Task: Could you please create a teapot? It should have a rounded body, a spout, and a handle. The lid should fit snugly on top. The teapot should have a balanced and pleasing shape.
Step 238:
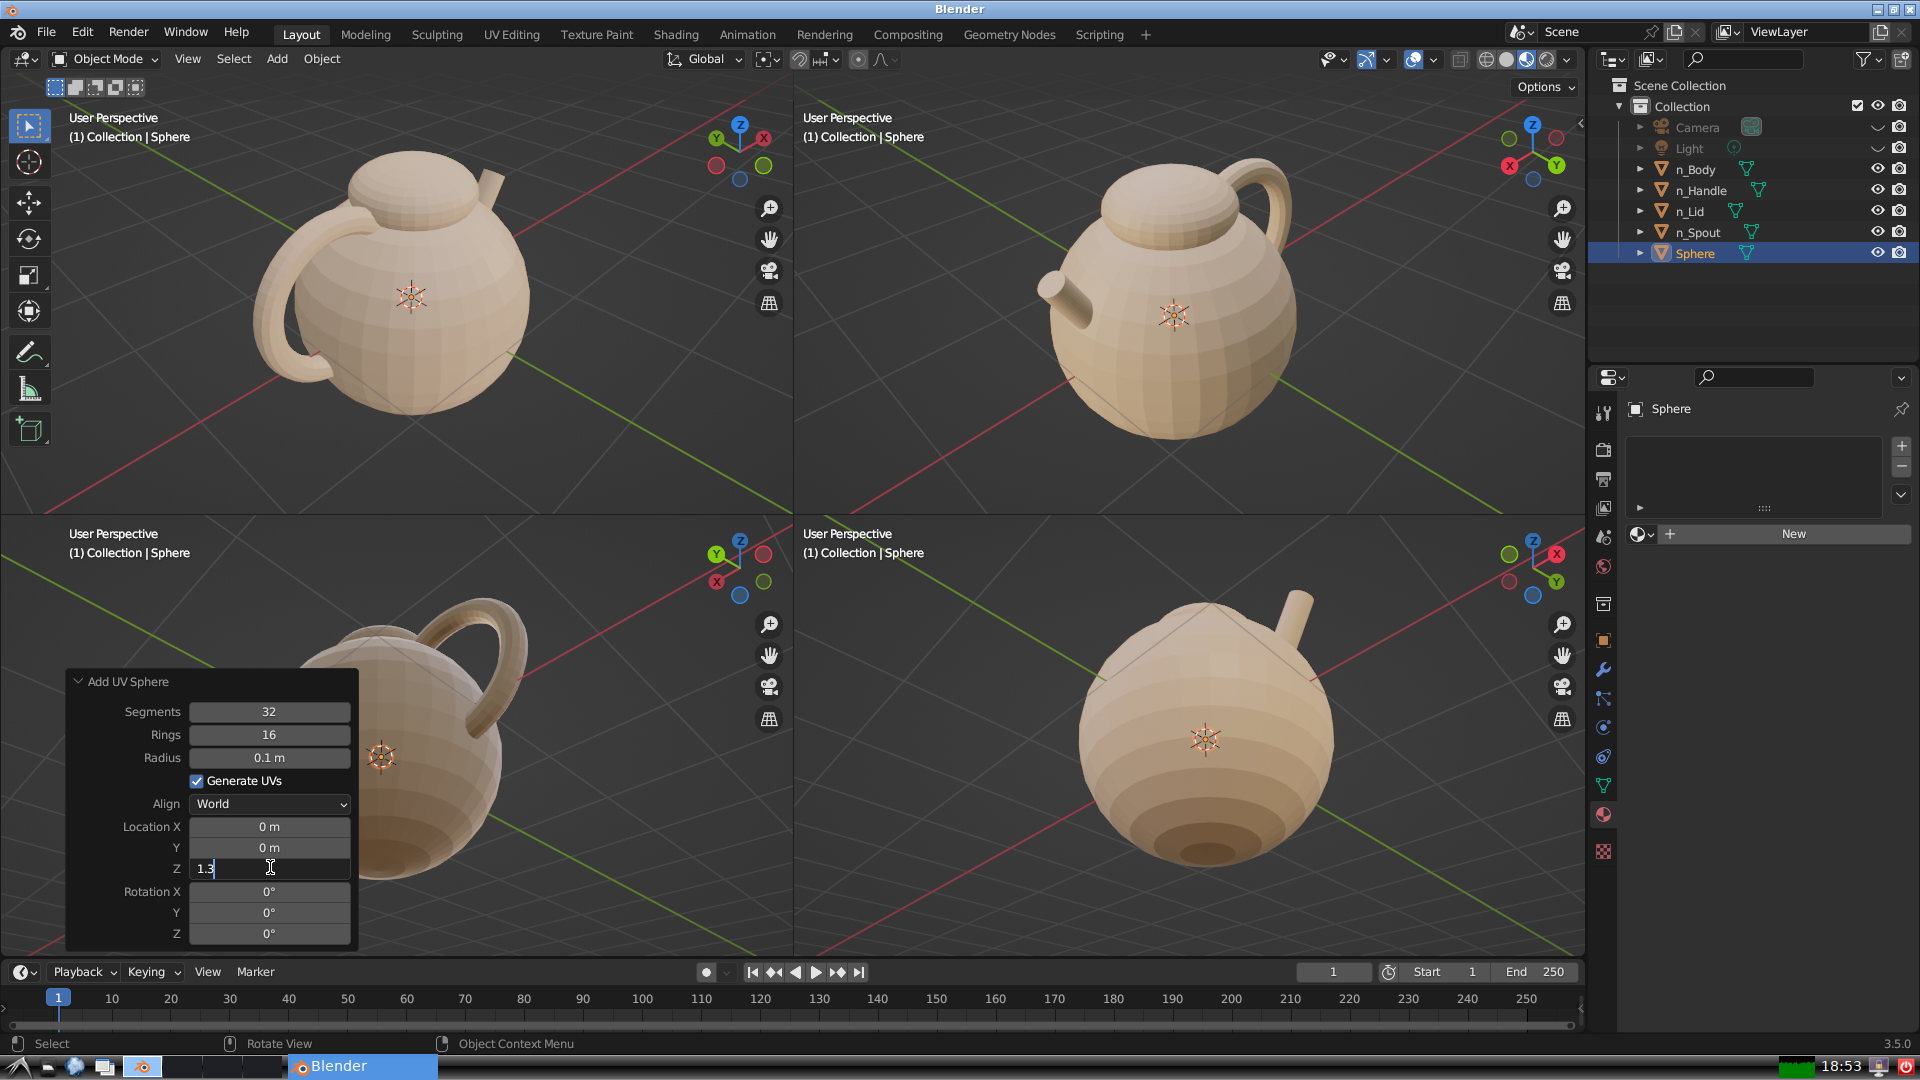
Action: {"key_press": ['Return']}